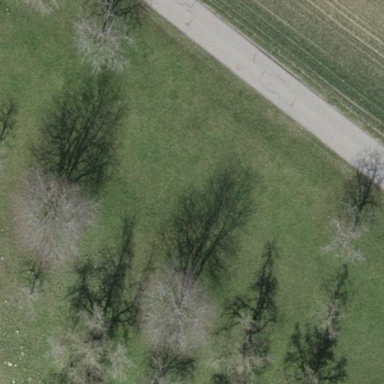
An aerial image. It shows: Orchard.